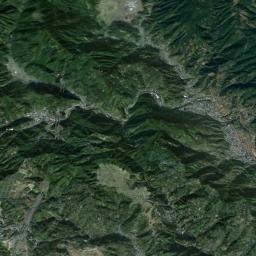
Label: mountain